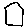
Label: hexagon